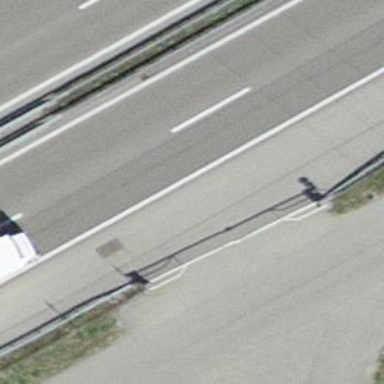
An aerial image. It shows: Lift gate barrier.